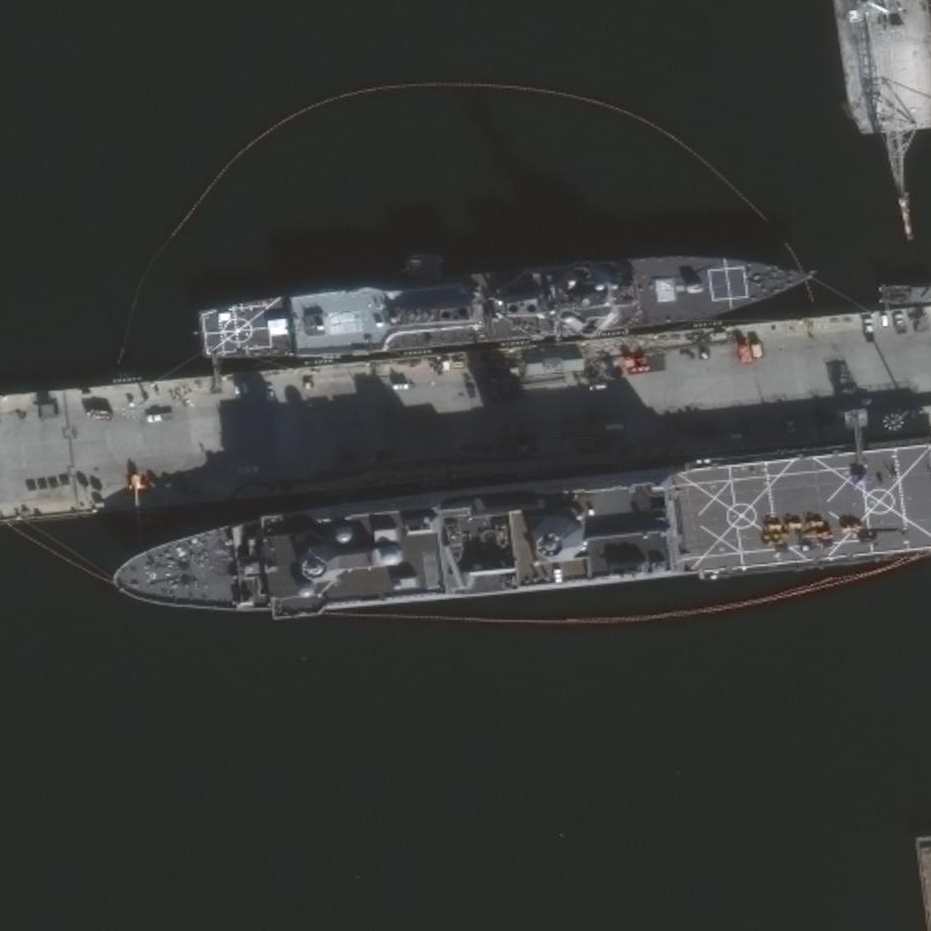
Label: San_Antonio-class_transport_dock